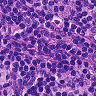
Metastatic tissue present: no